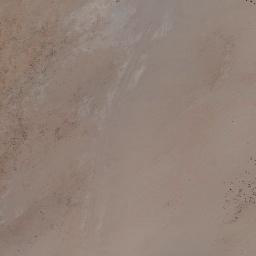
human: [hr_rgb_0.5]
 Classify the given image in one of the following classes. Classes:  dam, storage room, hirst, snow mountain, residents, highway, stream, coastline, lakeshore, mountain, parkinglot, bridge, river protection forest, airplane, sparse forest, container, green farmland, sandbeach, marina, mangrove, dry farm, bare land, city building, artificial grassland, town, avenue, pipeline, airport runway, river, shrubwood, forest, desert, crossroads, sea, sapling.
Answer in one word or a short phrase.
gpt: bare land